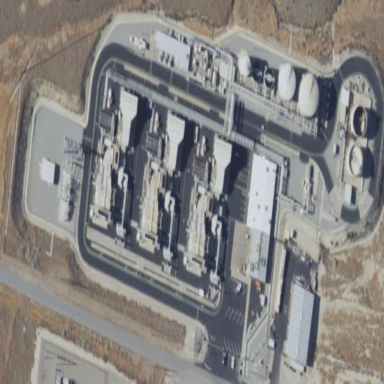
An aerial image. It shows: Power plant.